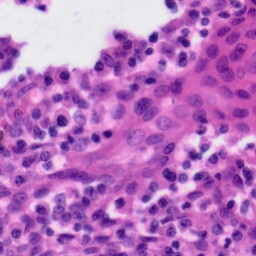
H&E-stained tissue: Tonsil